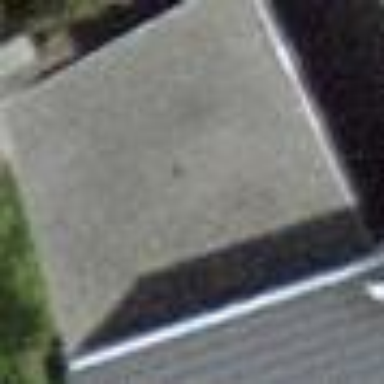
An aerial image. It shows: Garage building.